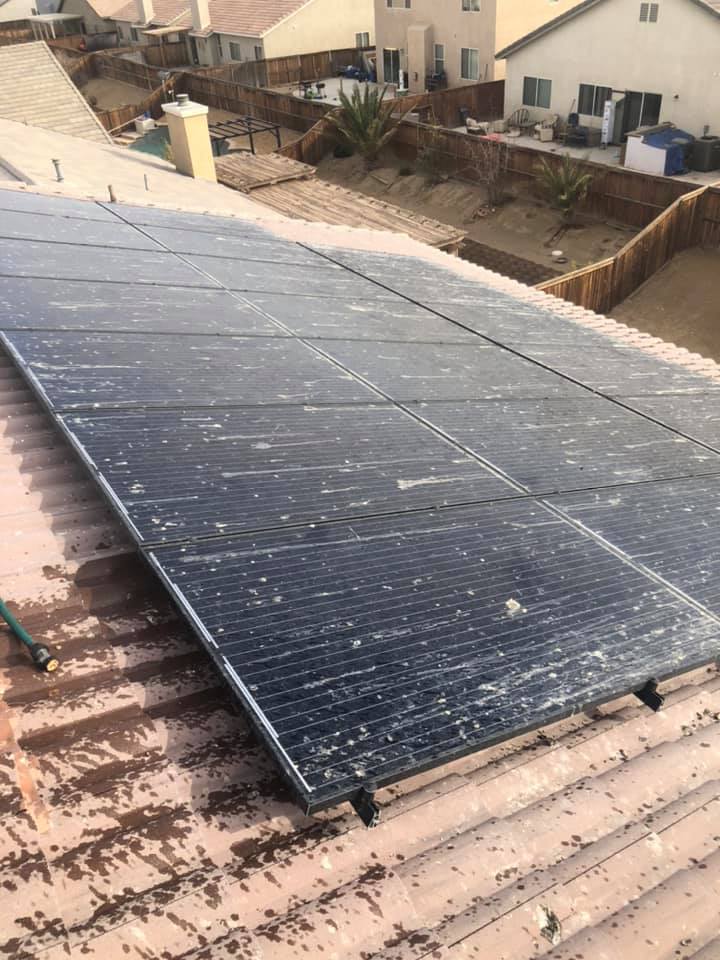
Label: Dusty